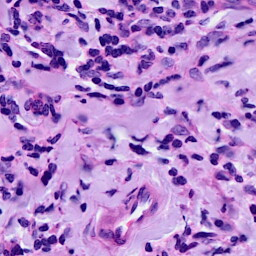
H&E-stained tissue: Breast